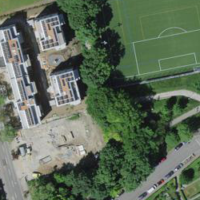
EUNIS habitat code: 53
Species observed at this site:
Symphoricarpos albus